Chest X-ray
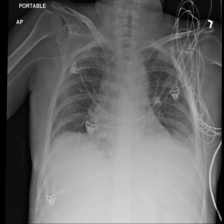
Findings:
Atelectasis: positive
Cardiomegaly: negative
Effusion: negative
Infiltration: negative
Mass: negative
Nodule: negative
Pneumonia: negative
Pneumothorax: negative
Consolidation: negative
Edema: negative
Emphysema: negative
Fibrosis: negative
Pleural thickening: negative
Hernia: negative